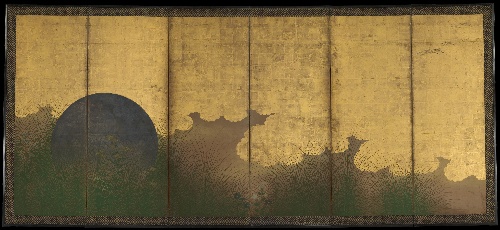
Title: 武蔵野図屏風|The Plains of Musashi
Date: 17th century
Object type: Screen
Classification: Paintings
Medium: Six-panel folding screen; ink, color, gold, silver, and gold leaf on paper
Culture: Japan
Period: Edo period (1615–1868)
Dimensions: Image: 60 1/16 in. × 11 ft. 8 in. (152.6 × 355.6 cm)
Overall: 66 1/4 in. × 12 ft. 6 3/4 in. (168.3 × 382.9 cm)
Department: Asian Art
Credit line: Purchase, Mary Livingston Griggs and Mary Griggs Burke Foundation Gift, 1967
Accession year: 1967
Repository: Metropolitan Museum of Art, New York, NY
Tags: Moon